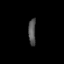
Tissue: prostate
Cell type: T cells
Senescence score: 0.3232
Nuclear area (px): 191
Mean DAPI intensity: 84.356